Current action and preconditions to check: trajectory_clear

Your task: For each precondition in the list above, predict whether it will hold at this action.

Consider the current scene as observed from the mobile robot's camera, and analyze the predicted future states of all dynamic agents (e.g., people, animals, vehicles, or any moving entities) within the NEXT SECOND.

IMPORTANT: Only answer "very likely" if you are absolutely certain—based on strong, clear evidence—that a dynamic agent will violate the precondition in the predicted future state. Do NOT answer "very likely" for unlikely, ambiguous, or low-probability risks.

Ask yourself for each precondition: Is there a high probability, with clear and convincing evidence, that the predicted future states of any dynamic agent will interfere with the predicted future state of the currently executing action within the NEXT SECOND, causing that precondition to fail?

Assess the risk level based on these predictions. Use "likely" or "very likely" if motions create a clear risk of interference.

Use "neutral" or "improbable" if agents are nearby but their predicted paths are clearly diverging or non-conflicting.

Failure Risk Categories: "very improbable", "improbable", "neutral", "likely", "very likely"

Answer Format: Output ONLY the probability_of_failure value from these categories: "very improbable", "improbable", "neutral", "likely", "very likely"

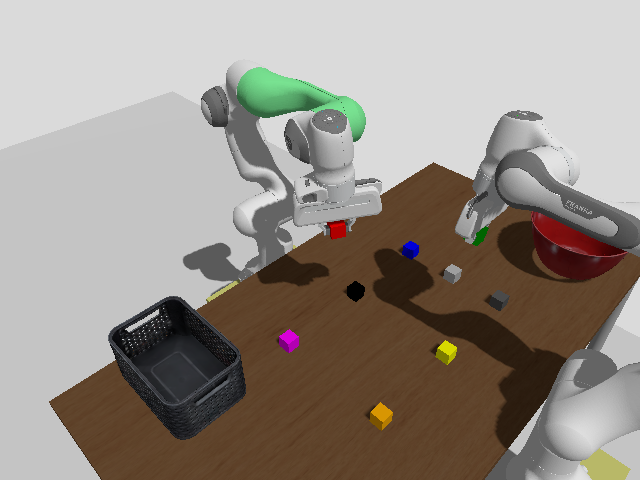

Answer: very improbable